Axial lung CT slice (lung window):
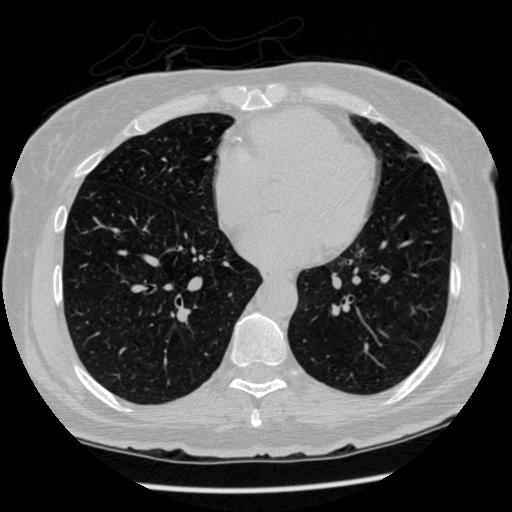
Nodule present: no